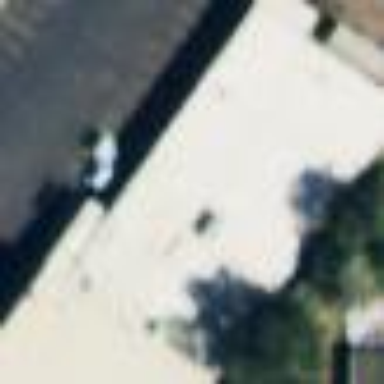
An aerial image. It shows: Building housing bowling alley.